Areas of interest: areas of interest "Weizhou Lake"
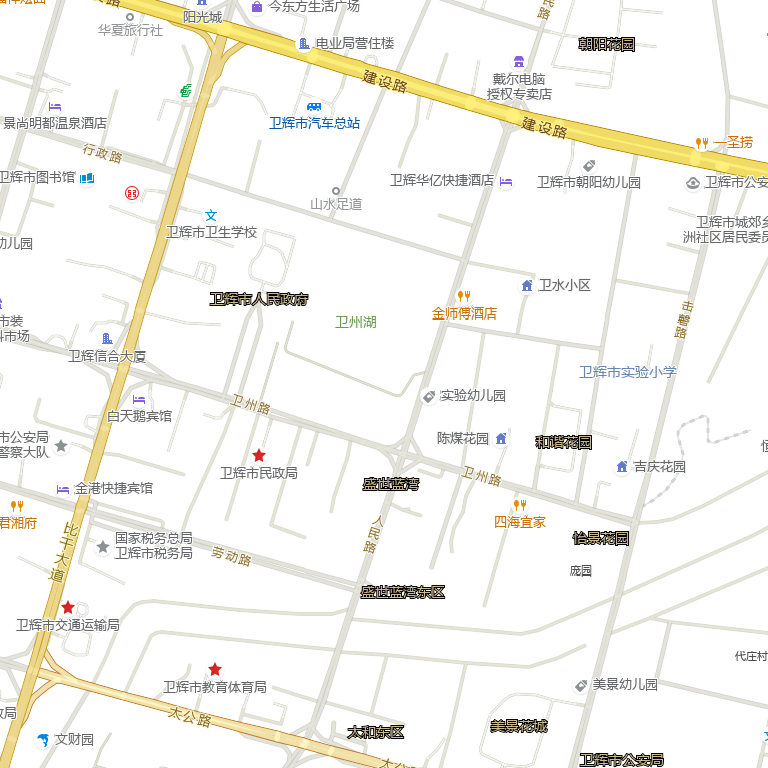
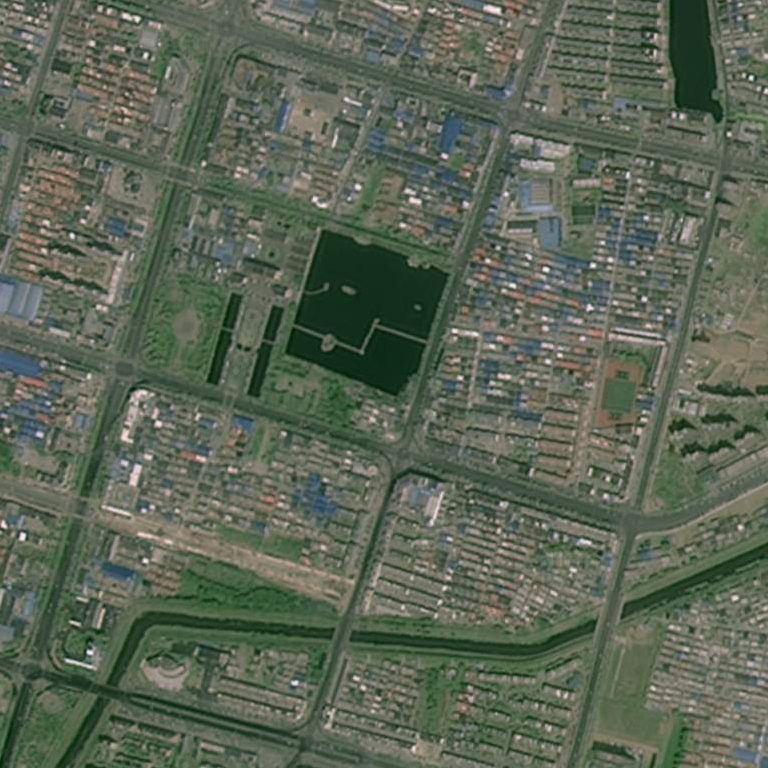